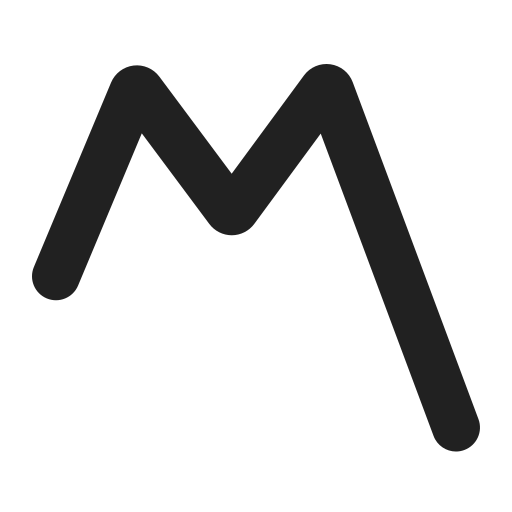
part alternation mark high contrast